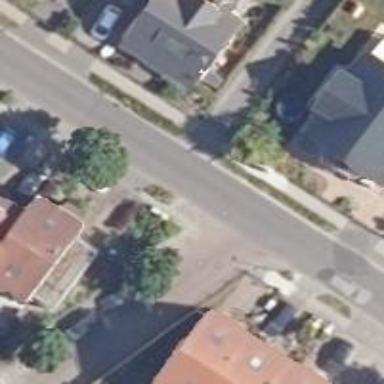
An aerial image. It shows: Residential road with asphalt surface and sidewalks on both sides. No parking is allowed on this road.